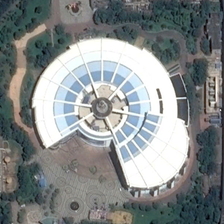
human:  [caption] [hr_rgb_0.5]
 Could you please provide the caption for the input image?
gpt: many green trees are around a white center building shaped like a incomplete circle .

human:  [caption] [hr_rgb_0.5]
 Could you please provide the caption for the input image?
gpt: many green trees are around a white center building shaped like a incomplete circle .

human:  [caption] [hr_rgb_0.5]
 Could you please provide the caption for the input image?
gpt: many green trees are around a white center building shaped like a incomplete circle .

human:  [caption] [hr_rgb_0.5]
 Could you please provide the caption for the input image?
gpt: many green trees are around a white center building shaped like a incomplete circle .

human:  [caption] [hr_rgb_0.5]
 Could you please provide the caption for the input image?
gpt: many green trees are around a white center building shaped like a incomplete circle .